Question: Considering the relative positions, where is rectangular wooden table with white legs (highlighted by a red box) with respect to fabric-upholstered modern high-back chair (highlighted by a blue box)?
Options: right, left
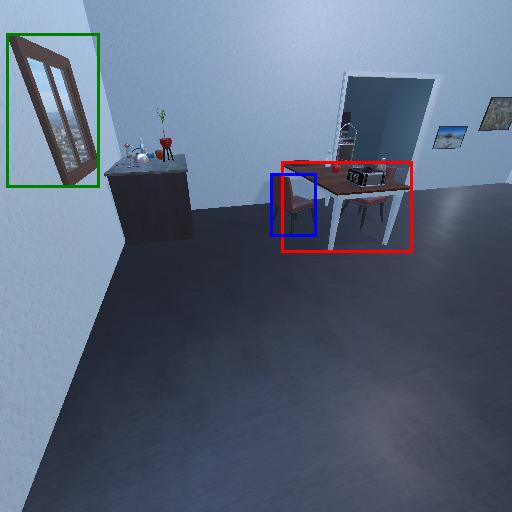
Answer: right